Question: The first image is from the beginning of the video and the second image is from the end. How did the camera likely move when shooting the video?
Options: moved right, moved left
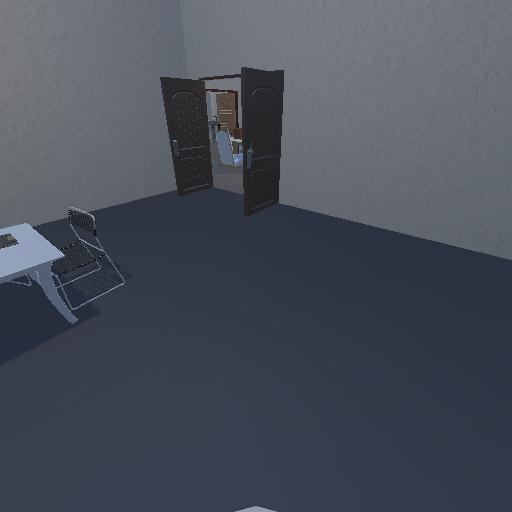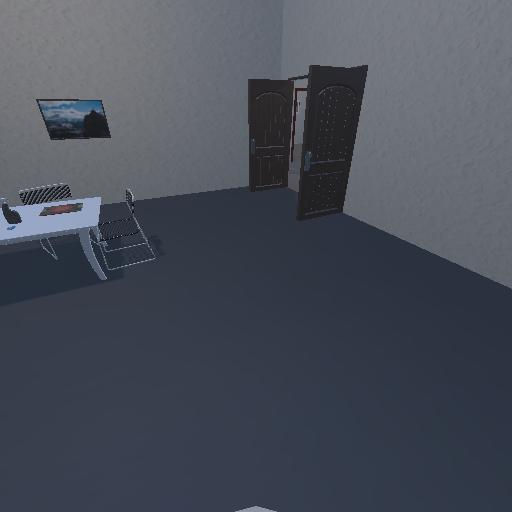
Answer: moved right